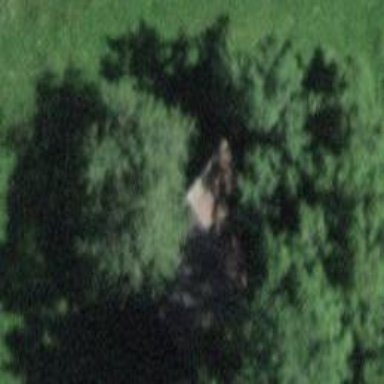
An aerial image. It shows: Rural barn.